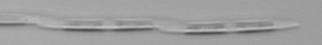
Label: Pseudo-nitzschia